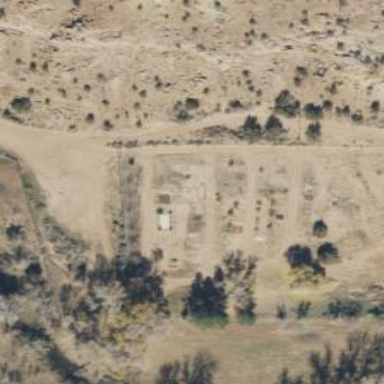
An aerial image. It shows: Cemetery.